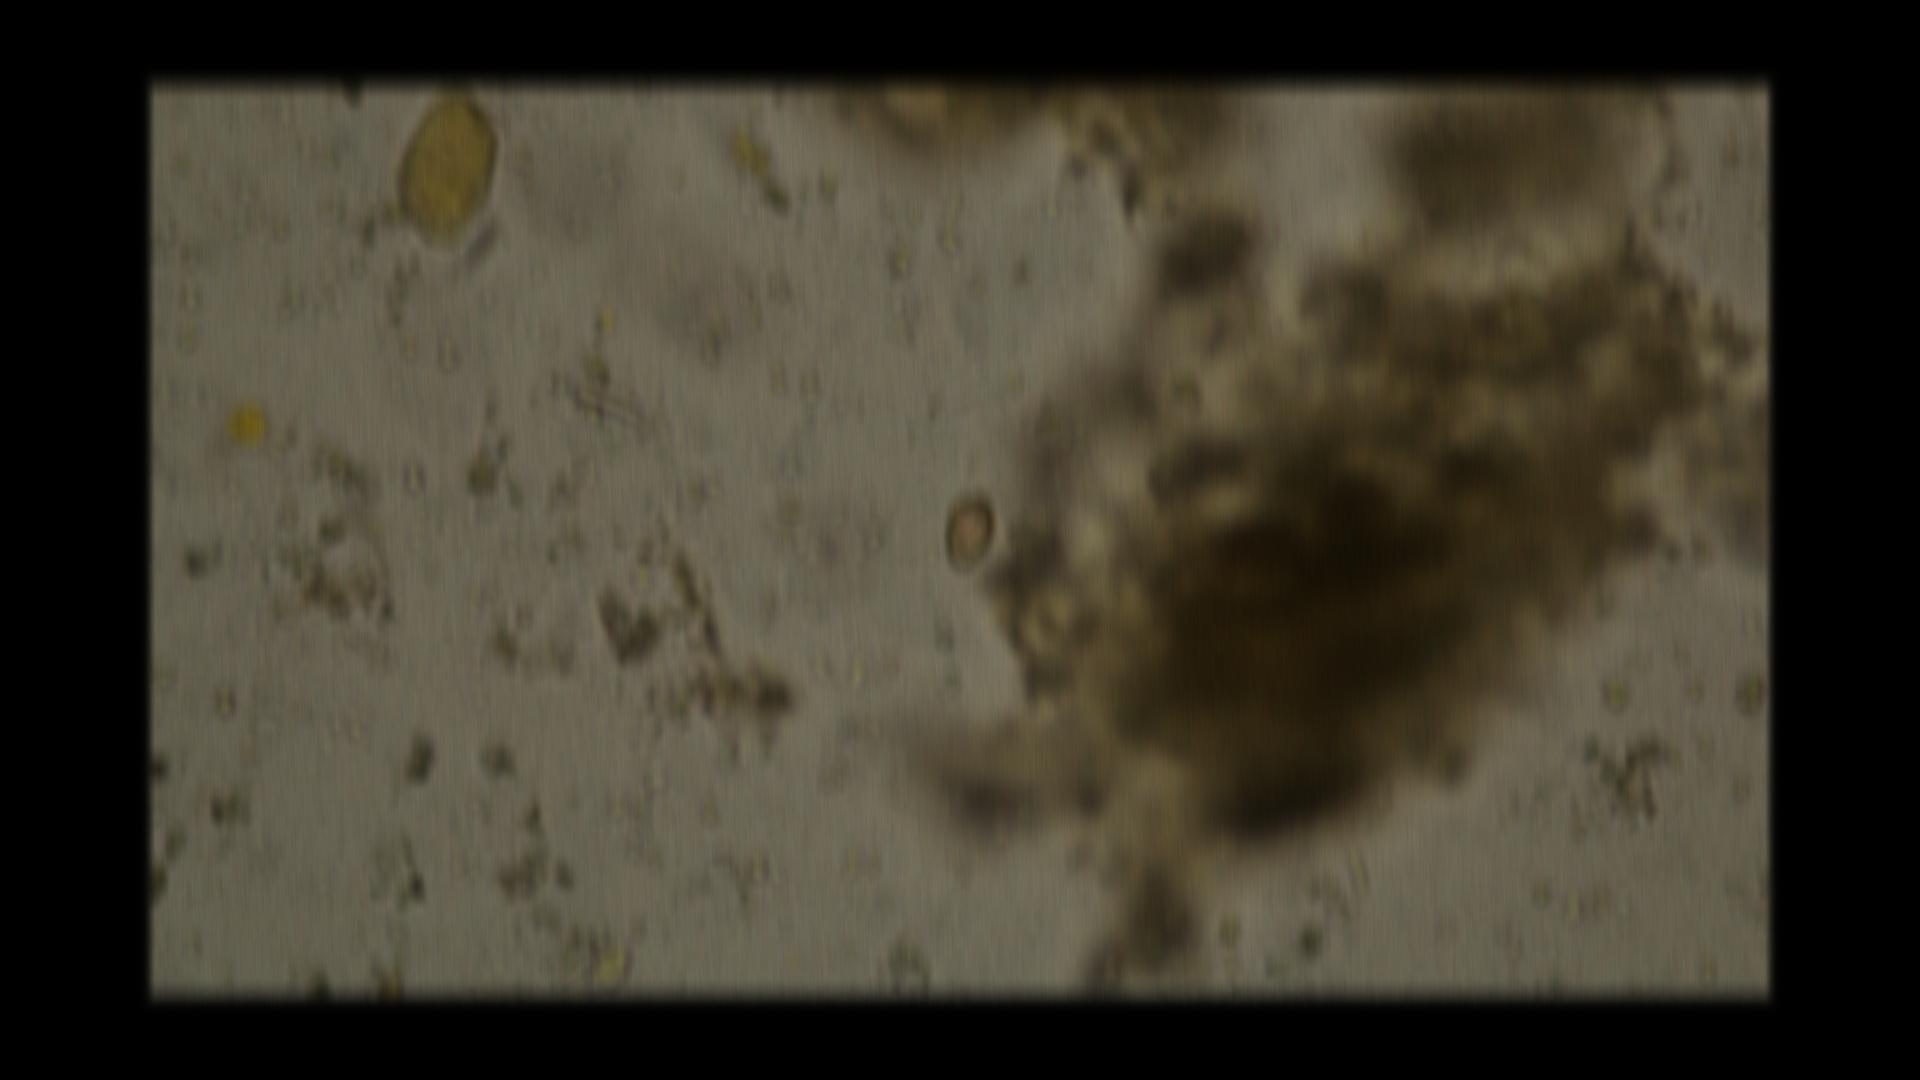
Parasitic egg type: Opisthorchis viverrine